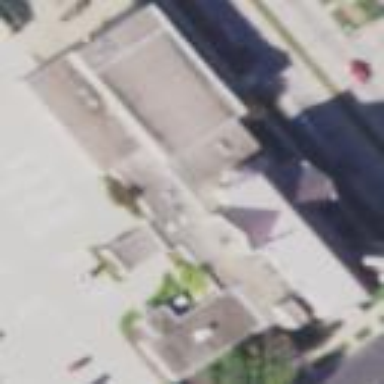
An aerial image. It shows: Beautiful church building.